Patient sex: M
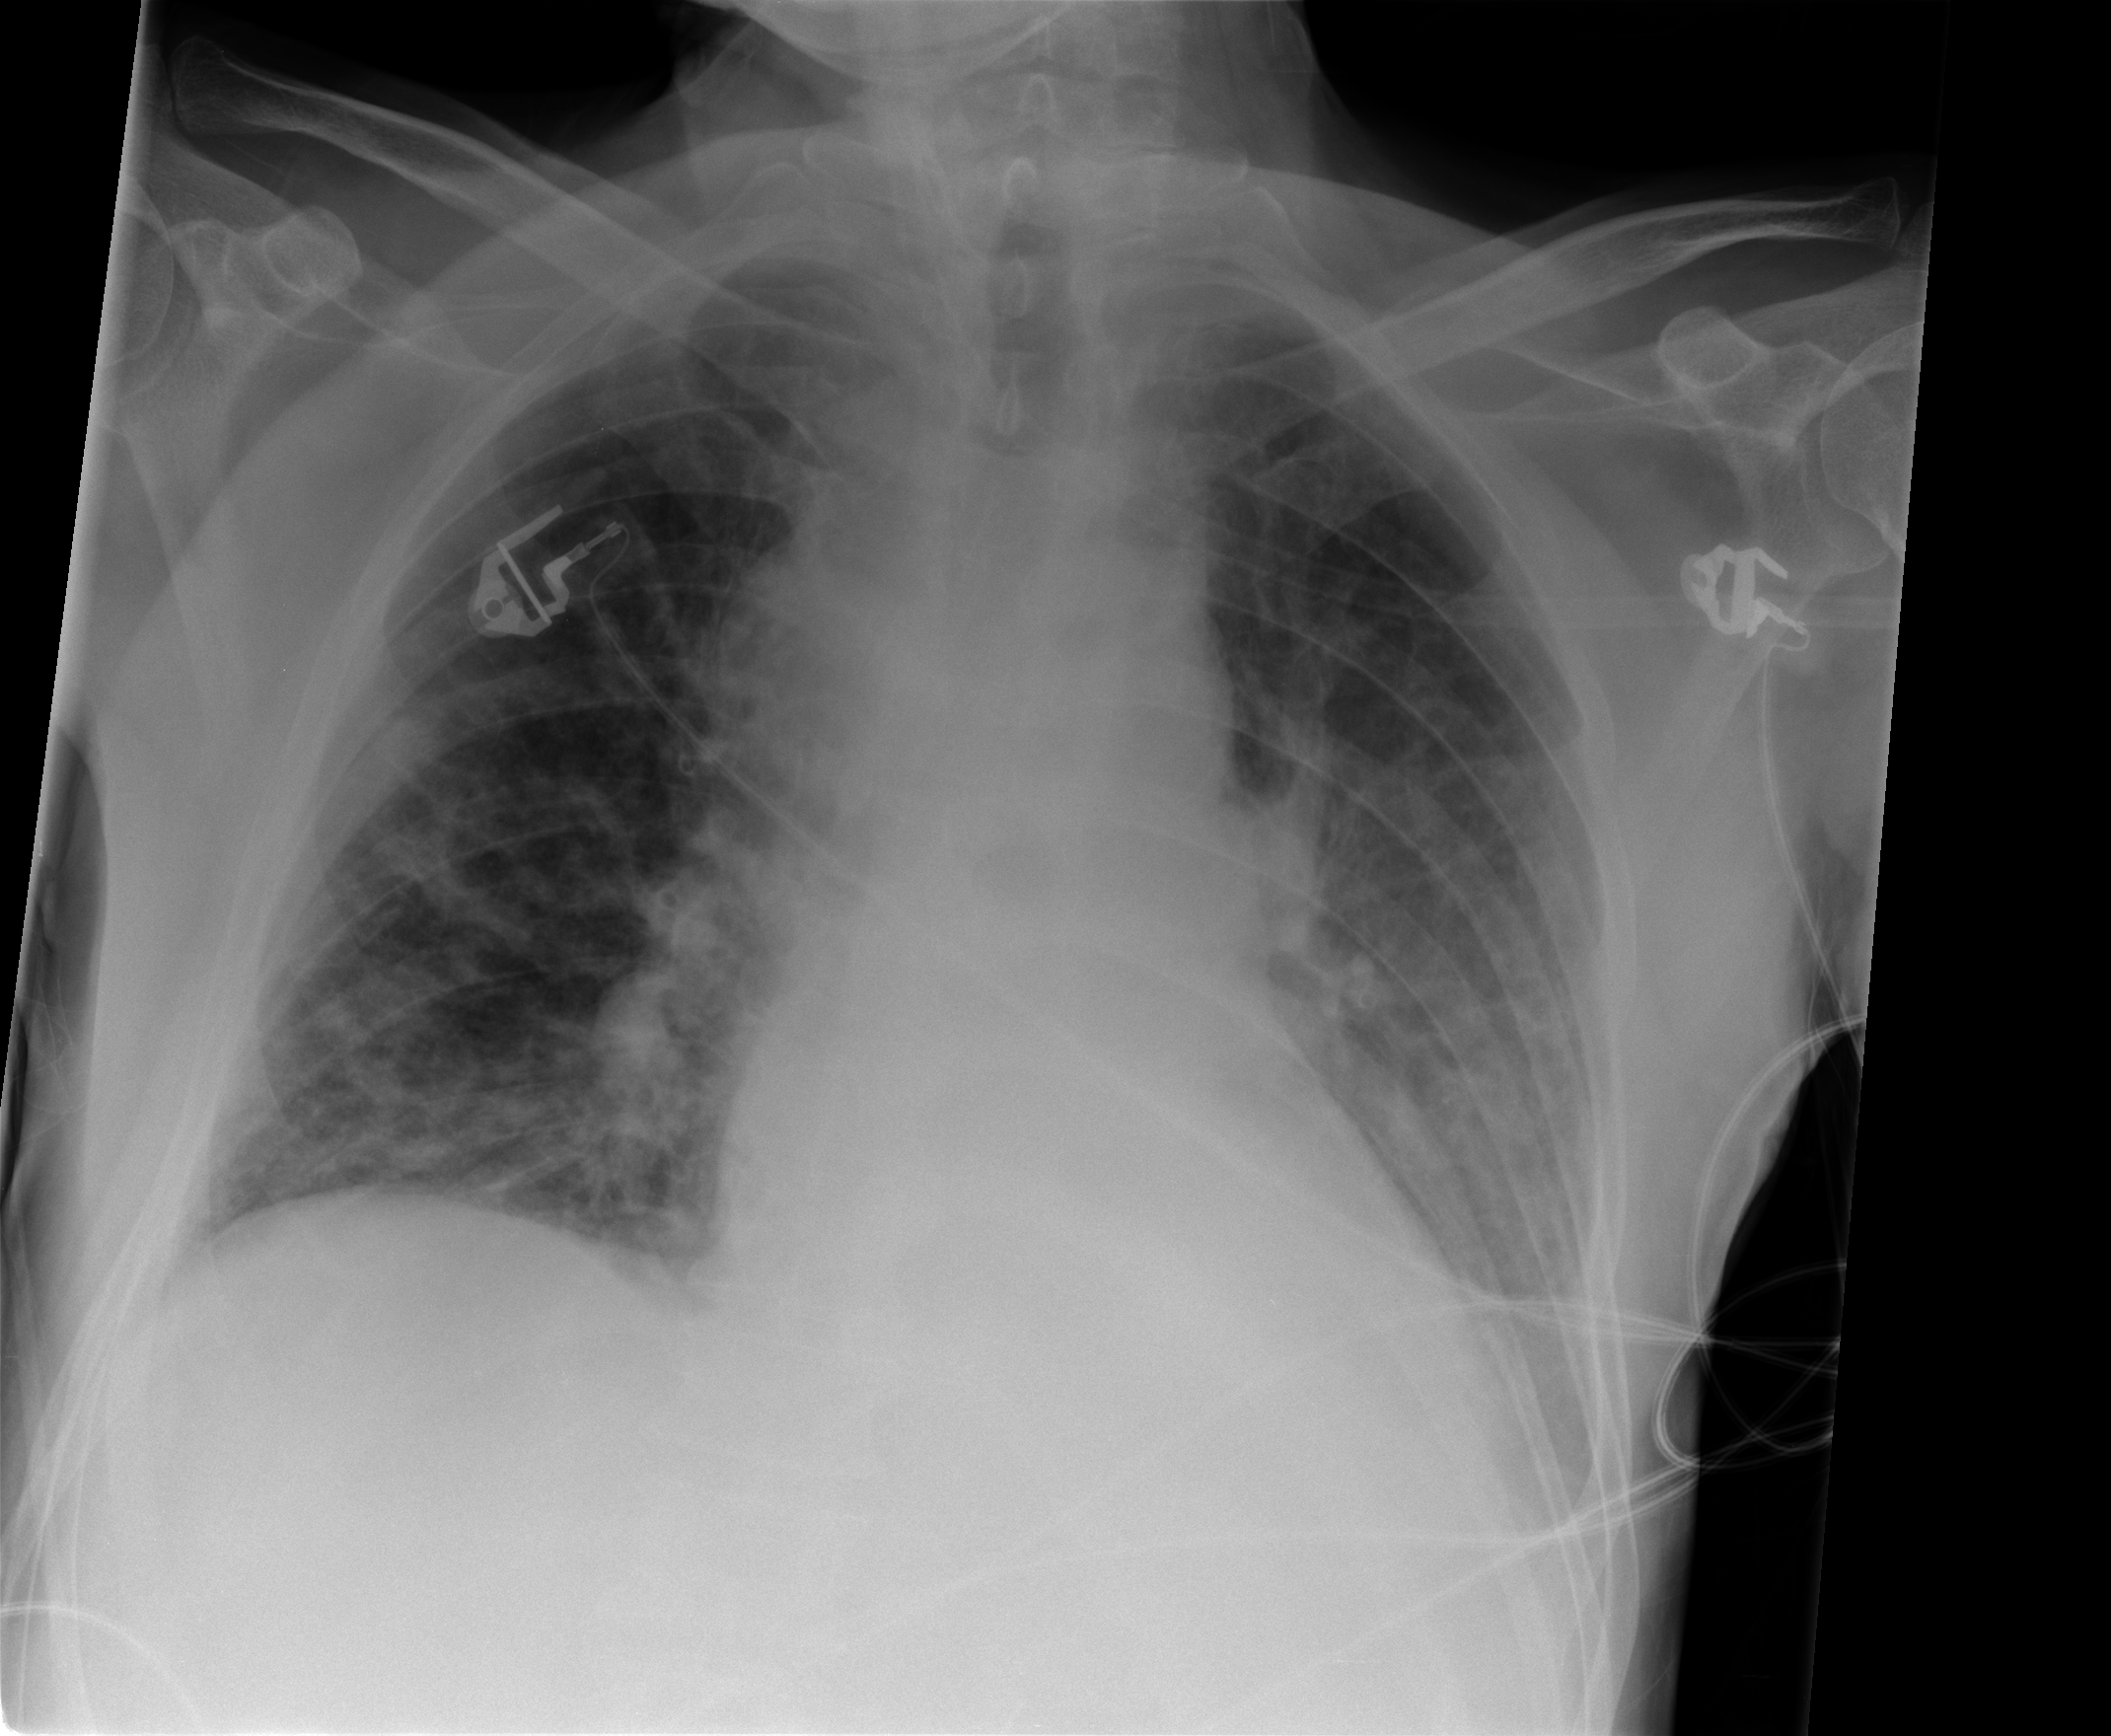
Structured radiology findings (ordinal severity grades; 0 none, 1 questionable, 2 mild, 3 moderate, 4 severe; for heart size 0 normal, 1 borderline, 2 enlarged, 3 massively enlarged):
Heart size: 0
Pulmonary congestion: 2
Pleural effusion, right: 0
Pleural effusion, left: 2
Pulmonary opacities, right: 2
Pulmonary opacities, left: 2
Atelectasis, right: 2
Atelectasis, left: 2